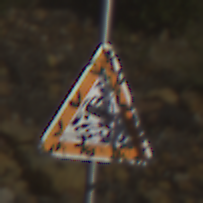
Verkehrszeichen: SchleuderOderRutschgefahr
Umgebung: Outdoor, RoadRail
Tageszeit: MorningAfternoon
Wetter: PartlyCloudy
Licht: Natural
Jahreszeit: NotSpecified
Kontrast: HighContrast